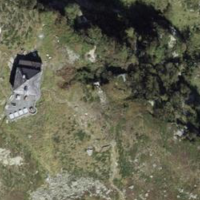
EUNIS habitat code: 26
Species observed at this site:
Geum montanum